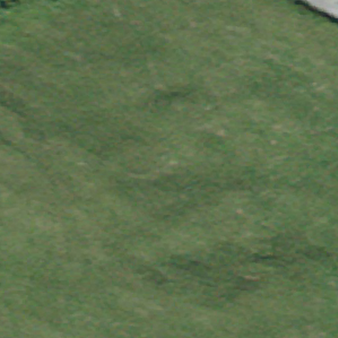
Label: other